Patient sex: M
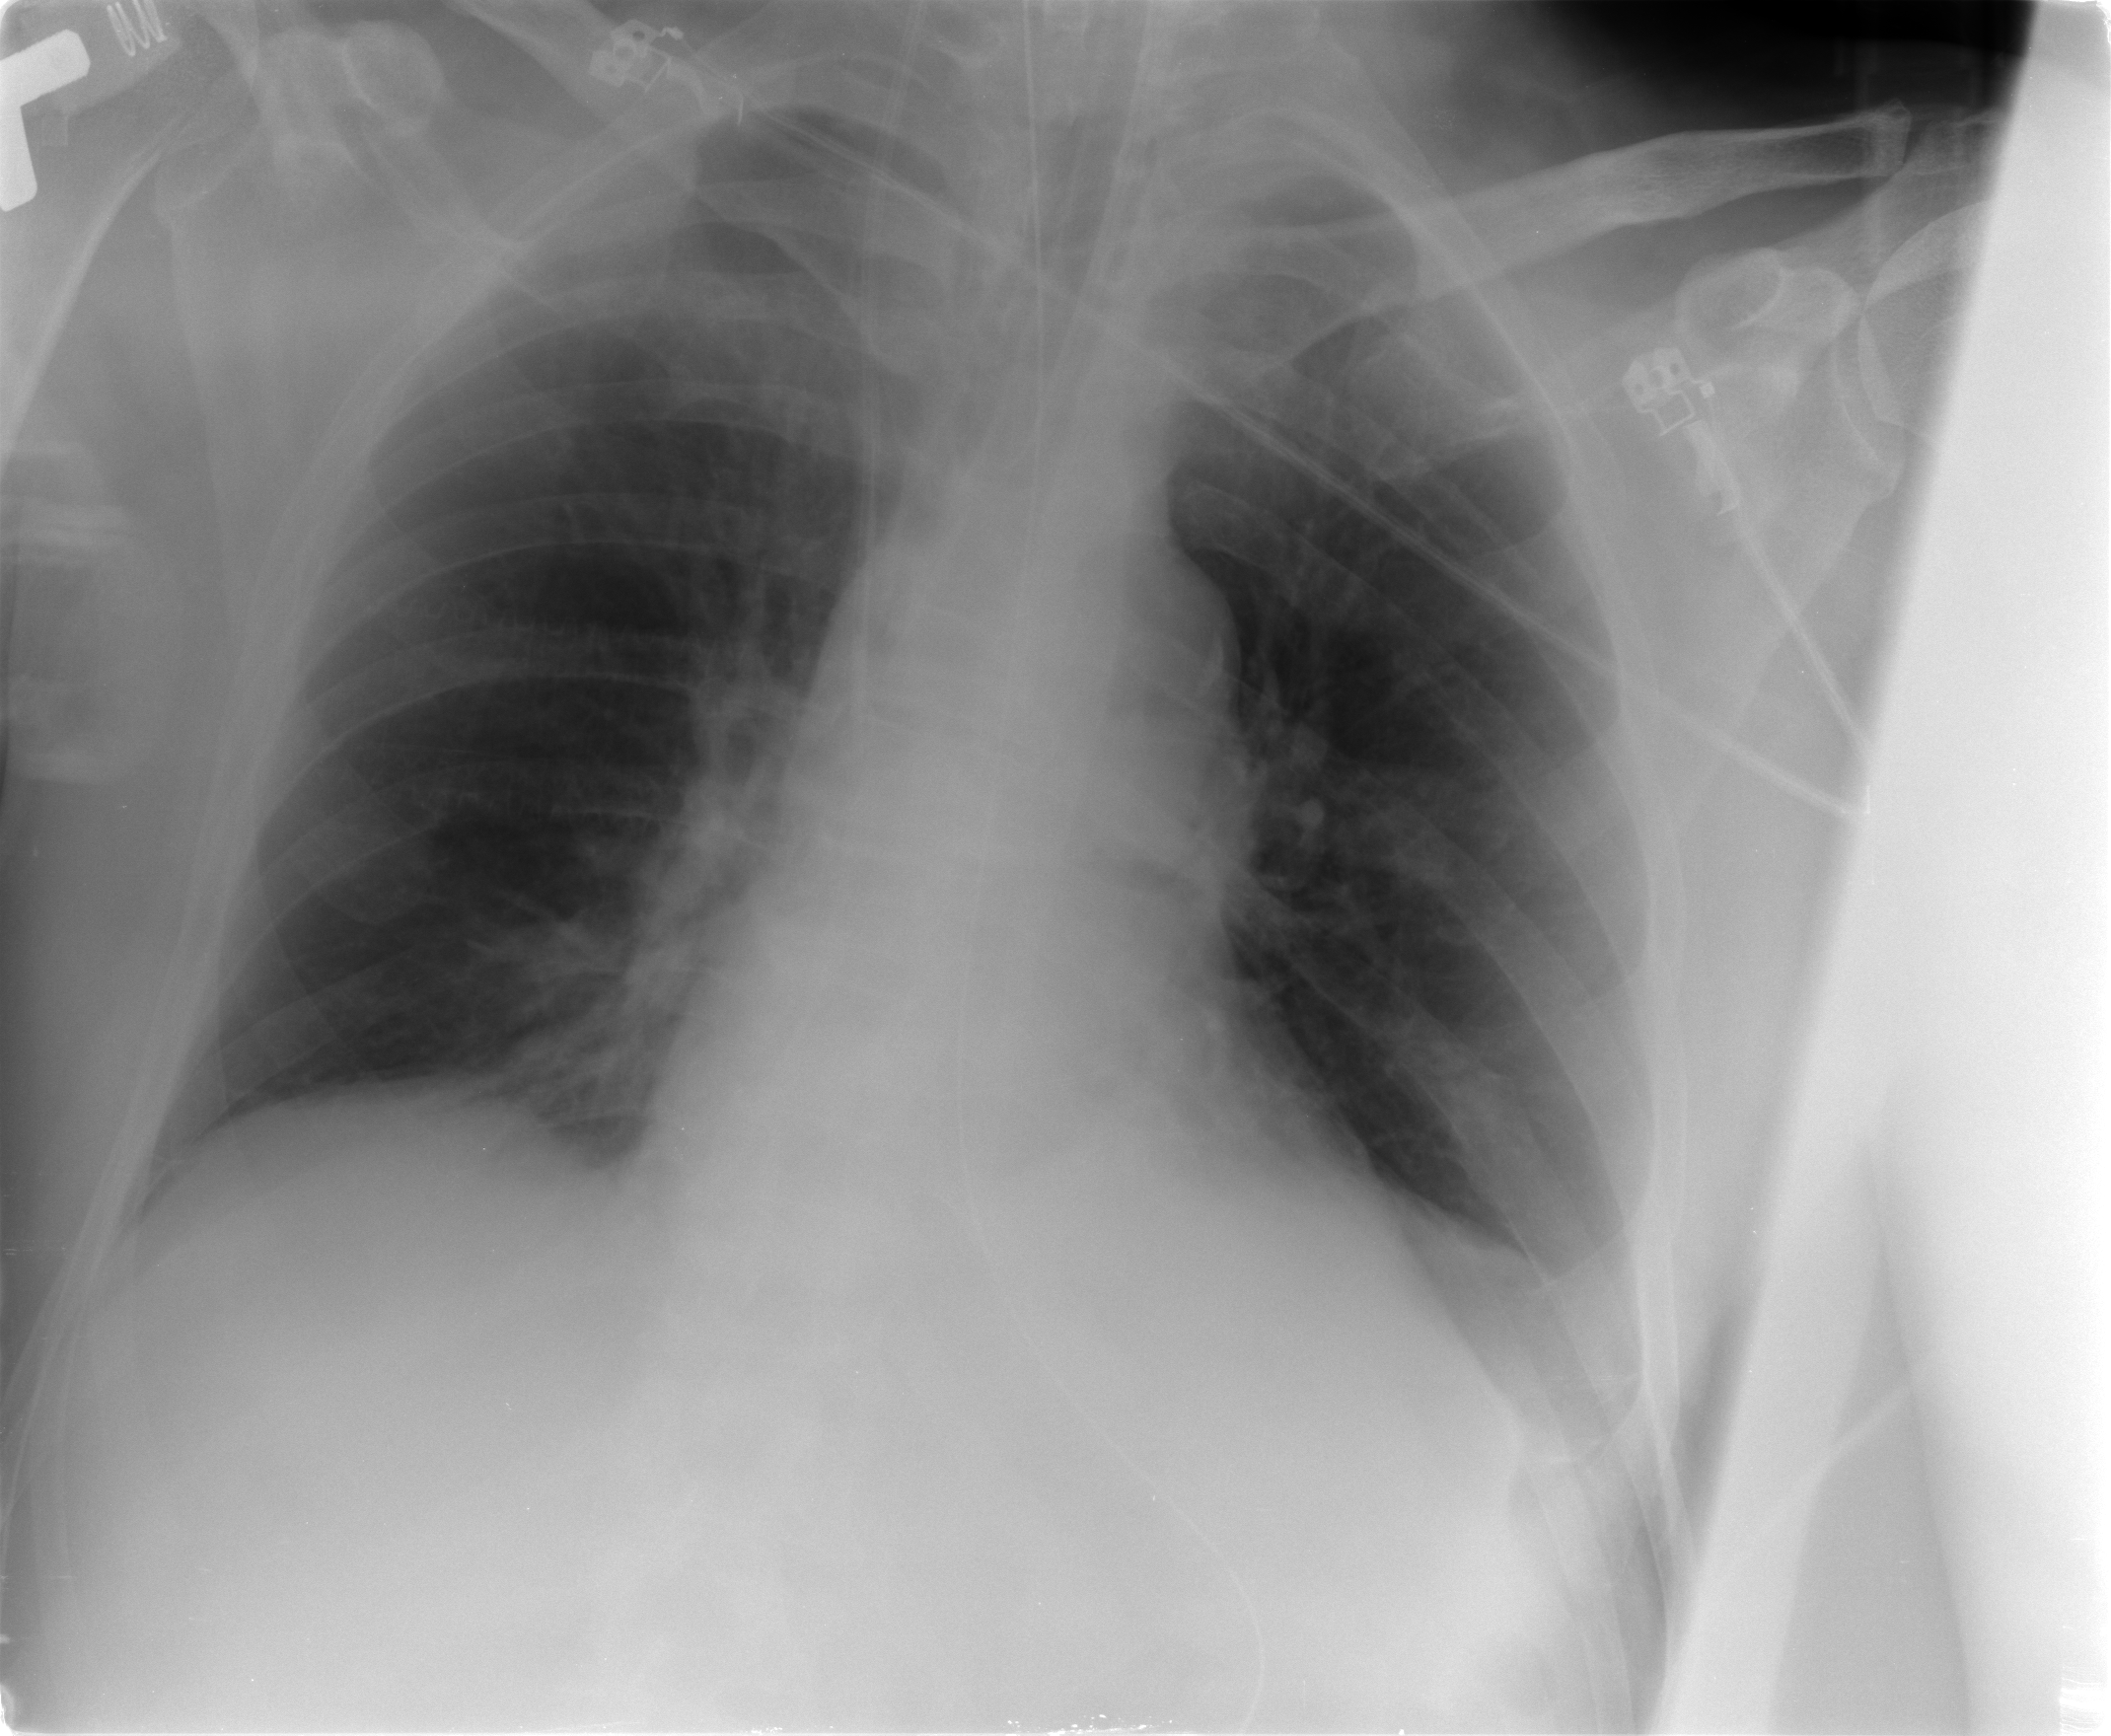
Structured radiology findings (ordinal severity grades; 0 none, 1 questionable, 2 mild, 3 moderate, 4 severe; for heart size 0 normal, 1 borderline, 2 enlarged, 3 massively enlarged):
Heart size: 0
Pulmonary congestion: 0
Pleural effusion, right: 0
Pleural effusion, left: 1
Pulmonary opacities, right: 0
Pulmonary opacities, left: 0
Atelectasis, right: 0
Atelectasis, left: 1